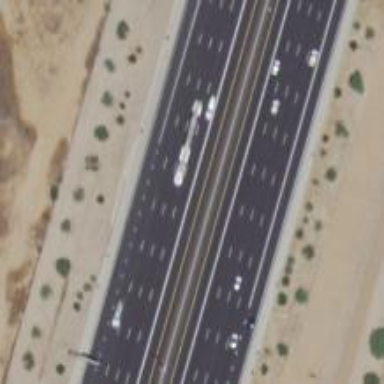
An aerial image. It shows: Asphalt motorway.